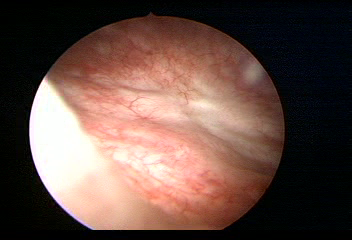
Modality: WLC
Class: Normal mucosa
Bladder cancer association: No